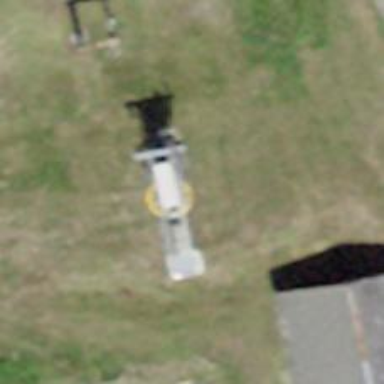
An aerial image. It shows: Pylon for aerialway.